Question: I create a typescript project and use Rollup to build it, but error:

and then I find this bug in the builded file carefully, and discover the class 'Text' has defined before class 'Carobj'
'''
var newcar = (function (exports){
// ......
class Text extends Carobj {
// ......
}
class Carobj {
// ......
}
})({})
'''
So how to make class 'Carobj' in front of 'Text' when use Rollup to build project?
I wanna Rollup can use right order to build codes.
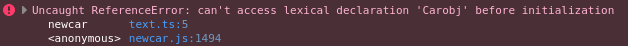
Answer: You have a circular dependency between <URL>.
When you attempt to import anything from (like your entrypoint does) - it doesn't matter whether that's 'CarObj' or 'Text' or nothing - then it will first load , then load its dependencies, including , which in turn loads its dependencies that were not already loaded. After all variables are declared and imports/exports are set up, when all of ' dependencies are met - again excluding which is already in the process of being imported - it is executed, attempting to initialise the 'class Text', and runs into an error because the 'CarObj' it attempts to extend is still in the <URL>. If it had finished, the module could have been executed after all its dependencies were met, and so on, back until the entry point.
So this is not a problem of rollup, it just bundles the code in the same order, with the same scopes, as it would have been executed with individual modules. Which leads to the same exception.
The fix is simple: put the 'class CarObj' into a separate module, and import only that in , not the that imports .
'''
// index.ts
export { CarObj } from "./lib/obj";
export { Text } from "./lib/text";
'''
'''
// lib/obj.ts
export class CarObj {
...
}
'''
'''
// lib/text.ts
import { CarObj } from "./obj";
// ^^^^^^^ - not "../index"!
export class Text extends CarObj {
...
}
'''